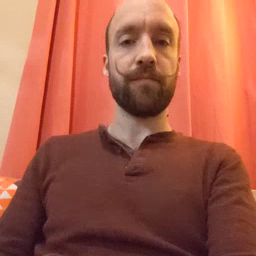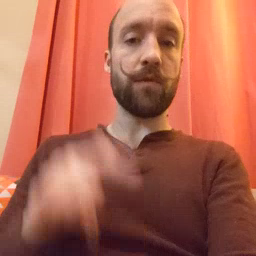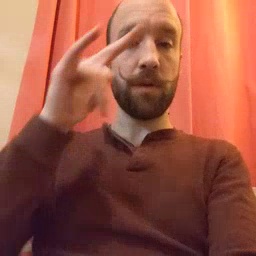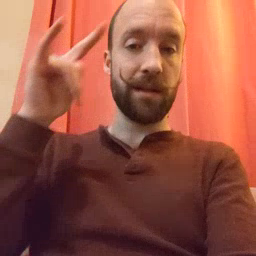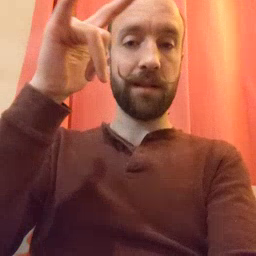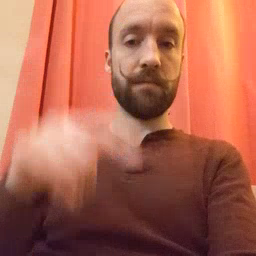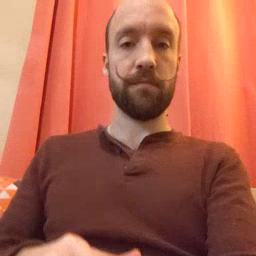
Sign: airplane